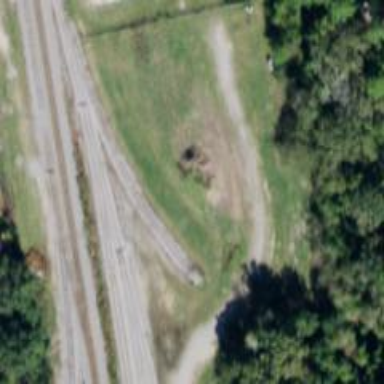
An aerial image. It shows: Rail spur service used for transporting aggregate.